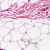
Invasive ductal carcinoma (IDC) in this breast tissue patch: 0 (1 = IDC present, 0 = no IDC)